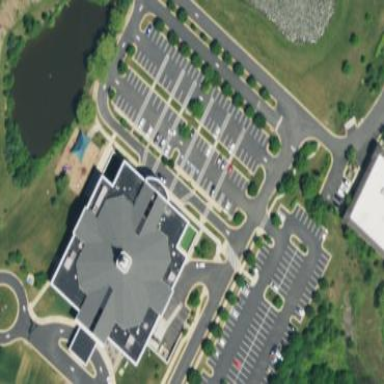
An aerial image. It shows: Part of building.